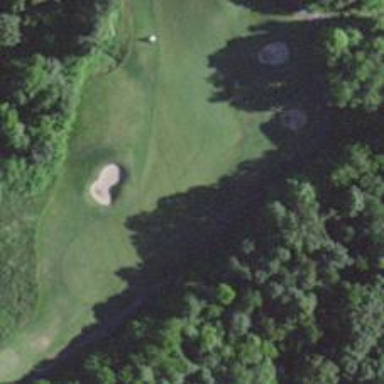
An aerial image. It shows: View of golf hole.